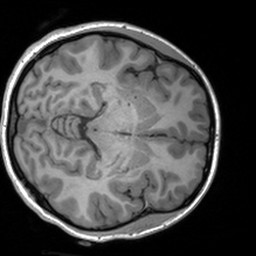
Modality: T1w
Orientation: axial
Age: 19
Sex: female
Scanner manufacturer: siemens
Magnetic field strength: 3 T
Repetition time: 1.9 s
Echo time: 0.00226 s